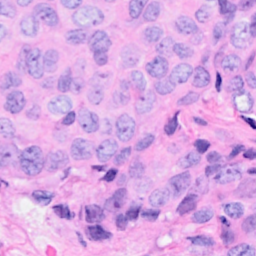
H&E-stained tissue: Breast